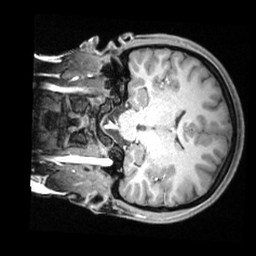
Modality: T1w
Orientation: coronal
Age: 18
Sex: female
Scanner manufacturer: siemens
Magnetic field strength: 3 T
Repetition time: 1.68 s
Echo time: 0.00188 s